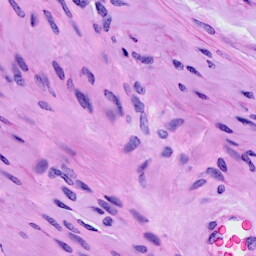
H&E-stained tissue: Cervix